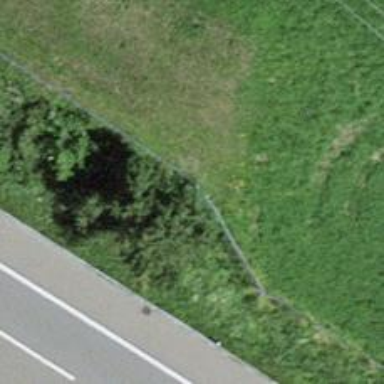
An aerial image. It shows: Hedge in natural setting.